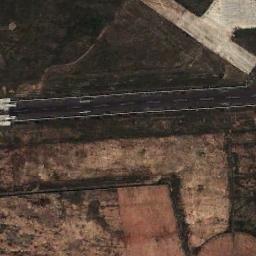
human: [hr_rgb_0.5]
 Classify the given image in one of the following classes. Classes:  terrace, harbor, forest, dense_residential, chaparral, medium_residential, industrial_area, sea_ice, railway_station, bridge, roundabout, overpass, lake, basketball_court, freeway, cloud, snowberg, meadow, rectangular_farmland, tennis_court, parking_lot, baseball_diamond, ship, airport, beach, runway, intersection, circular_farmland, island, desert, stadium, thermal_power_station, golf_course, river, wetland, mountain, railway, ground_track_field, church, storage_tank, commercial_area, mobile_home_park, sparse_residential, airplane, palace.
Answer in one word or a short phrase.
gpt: runway